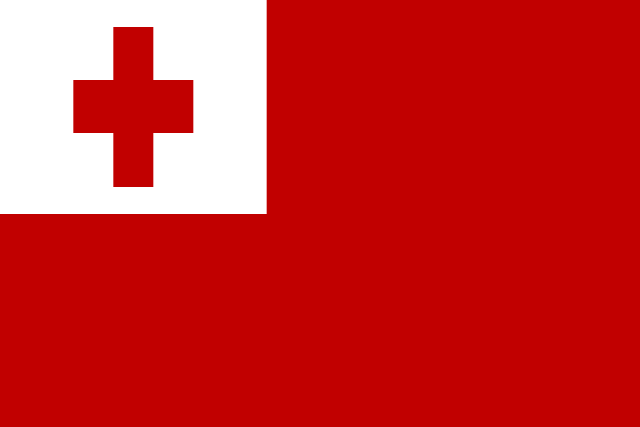
Country: Tonga
Country code: to